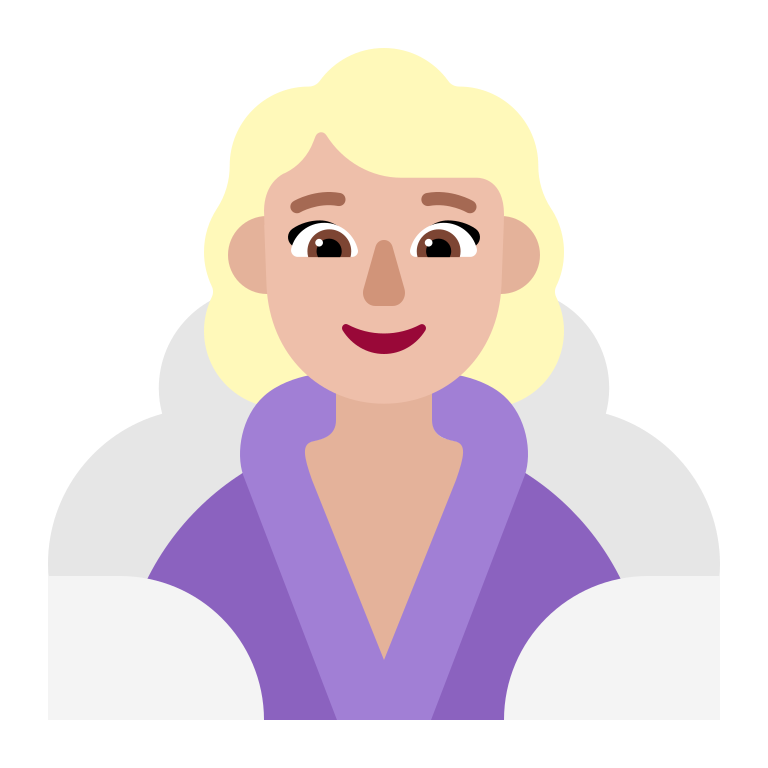
woman in steamy room flat  light